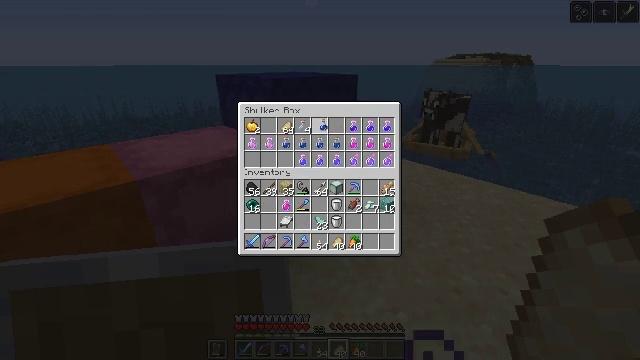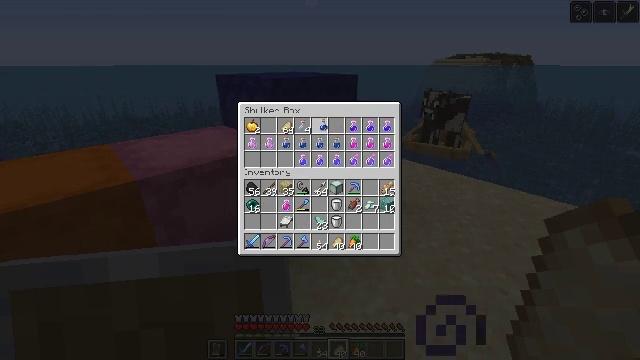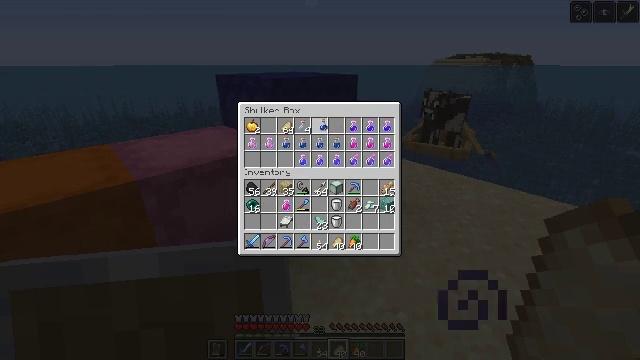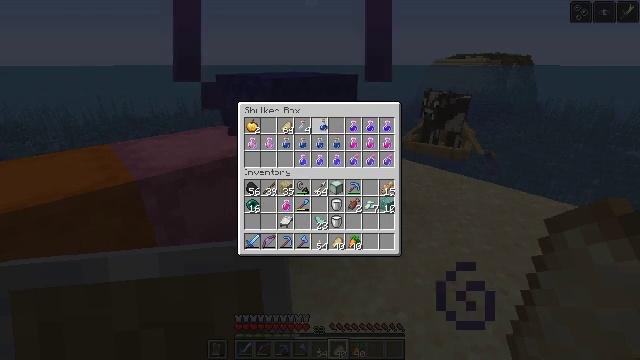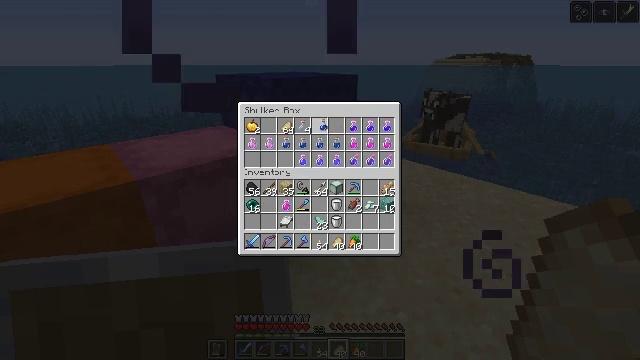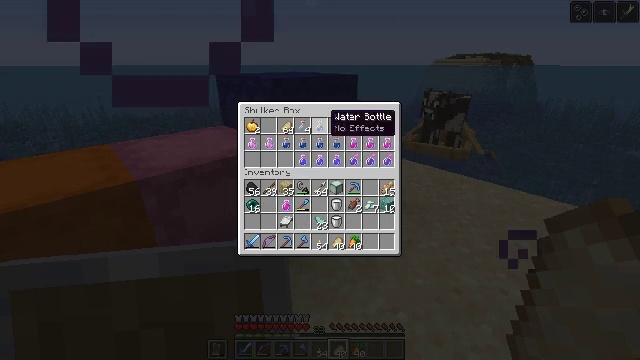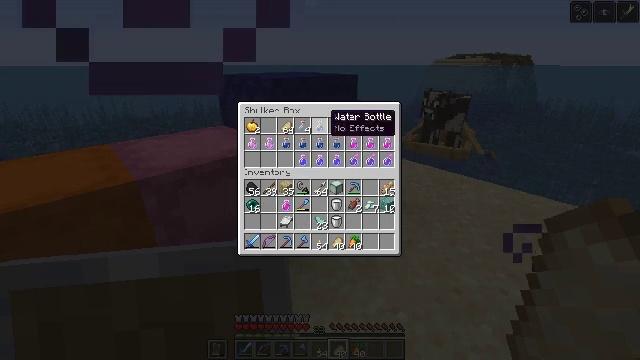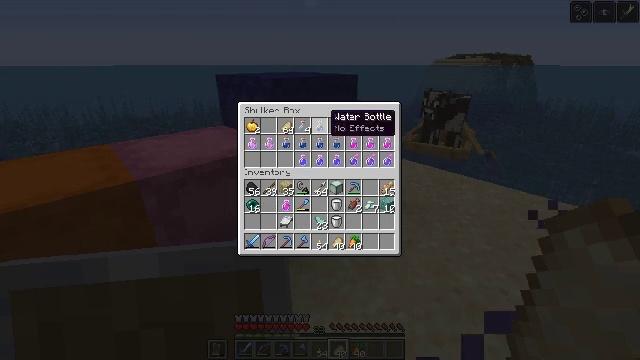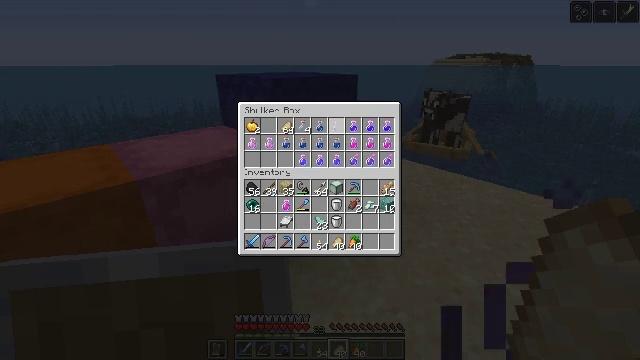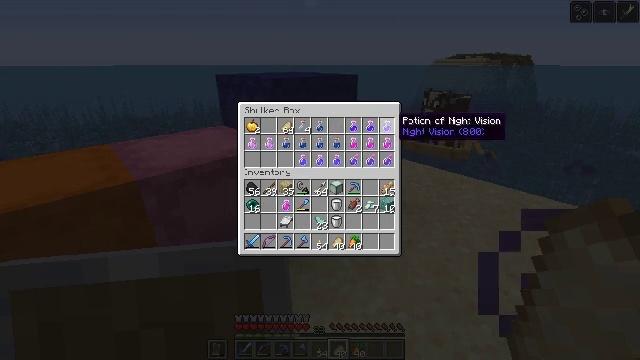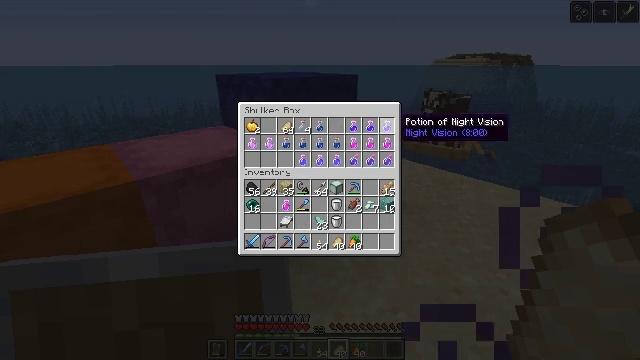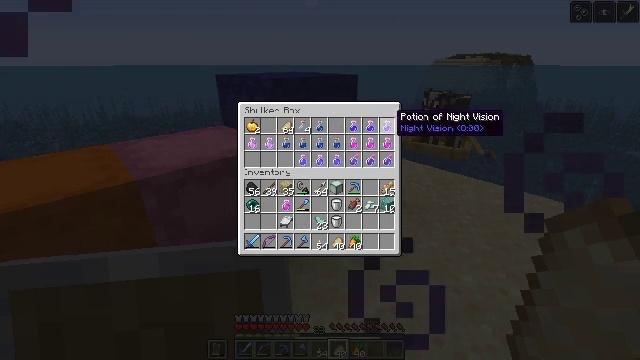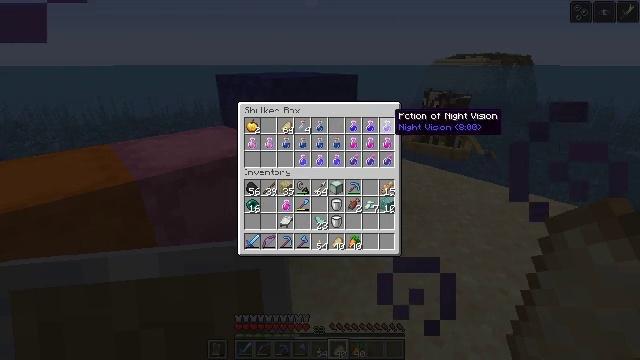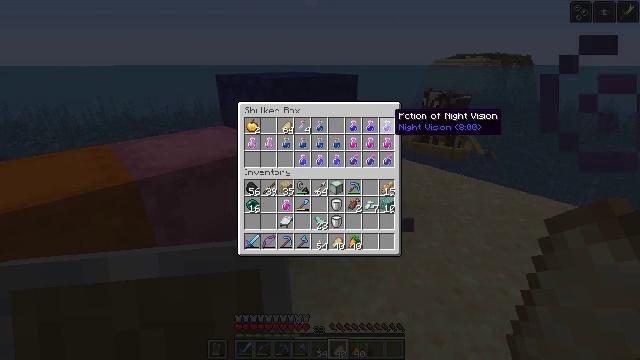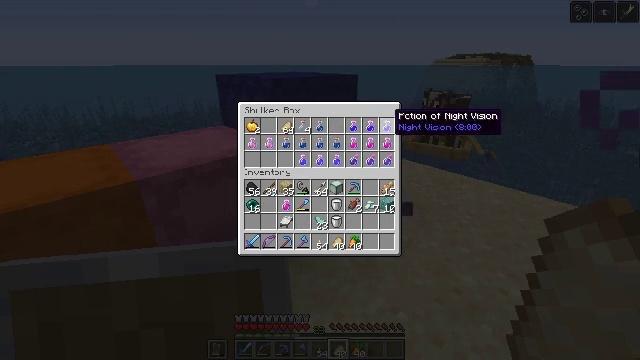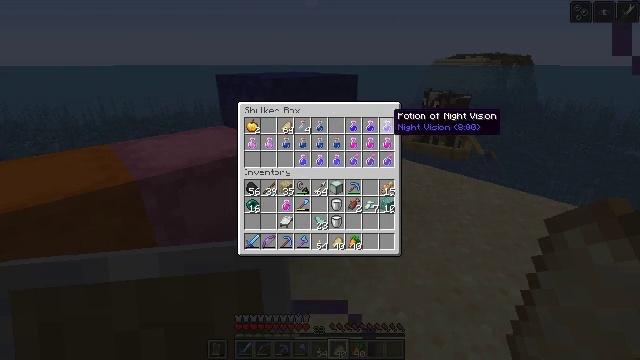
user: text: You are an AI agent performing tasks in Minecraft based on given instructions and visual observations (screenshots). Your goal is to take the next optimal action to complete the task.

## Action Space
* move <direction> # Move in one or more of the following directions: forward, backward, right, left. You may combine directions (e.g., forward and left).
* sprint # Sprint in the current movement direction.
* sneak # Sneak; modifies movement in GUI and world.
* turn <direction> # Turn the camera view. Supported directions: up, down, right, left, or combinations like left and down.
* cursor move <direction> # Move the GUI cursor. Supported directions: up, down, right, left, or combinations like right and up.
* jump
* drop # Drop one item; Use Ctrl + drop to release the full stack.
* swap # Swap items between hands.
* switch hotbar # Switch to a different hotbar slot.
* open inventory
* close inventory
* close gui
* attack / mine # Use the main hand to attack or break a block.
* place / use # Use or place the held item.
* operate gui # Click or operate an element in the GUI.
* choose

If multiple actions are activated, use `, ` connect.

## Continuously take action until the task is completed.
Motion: motion action
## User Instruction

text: Destroy the orange shulker box to move it.
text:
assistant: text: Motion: no_op
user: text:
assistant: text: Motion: no_op
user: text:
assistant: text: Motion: operate gui
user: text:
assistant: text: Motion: operate gui
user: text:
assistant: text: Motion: no_op
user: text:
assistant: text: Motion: no_op
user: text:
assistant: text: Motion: no_op
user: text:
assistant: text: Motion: no_op
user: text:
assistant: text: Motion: cursor move right
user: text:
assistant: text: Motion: no_op
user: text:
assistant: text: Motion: no_op
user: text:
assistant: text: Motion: no_op
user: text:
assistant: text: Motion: no_op
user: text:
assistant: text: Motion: no_op
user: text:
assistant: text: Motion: no_op
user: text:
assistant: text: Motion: cursor move left
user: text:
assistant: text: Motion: no_op
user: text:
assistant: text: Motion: cursor move left
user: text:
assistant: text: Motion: cursor move left
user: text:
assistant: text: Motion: no_op
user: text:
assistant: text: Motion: no_op
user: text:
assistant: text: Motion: no_op
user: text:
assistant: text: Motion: cursor move left
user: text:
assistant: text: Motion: no_op
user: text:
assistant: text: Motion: no_op
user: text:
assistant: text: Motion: cursor move right and down
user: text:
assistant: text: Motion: cursor move right
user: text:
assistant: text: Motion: cursor move right and down
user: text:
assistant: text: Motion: cursor move down
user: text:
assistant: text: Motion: cursor move right and down